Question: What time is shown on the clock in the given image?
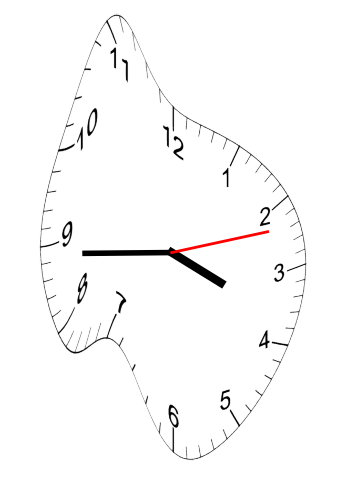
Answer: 03:44:12